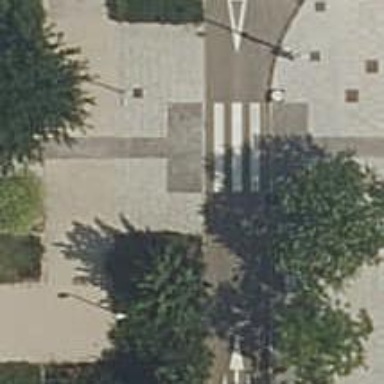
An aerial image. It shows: Uncontrolled crossing on the road.